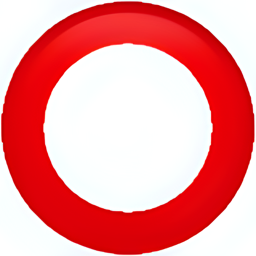
Name: heavy large circle
Emoji: ⭕
Group: Symbols
Sub-group: other-symbol